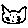
Label: cat